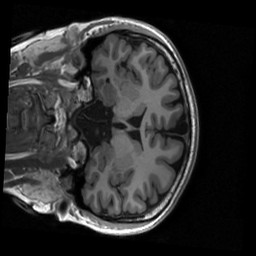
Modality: T1w
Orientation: coronal
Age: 21
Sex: female
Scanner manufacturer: siemens
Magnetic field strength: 3 T
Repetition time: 2.53 s
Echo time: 0.00219 s